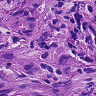
Metastatic tissue present: yes